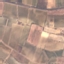
Land use / land cover class: PermanentCrop